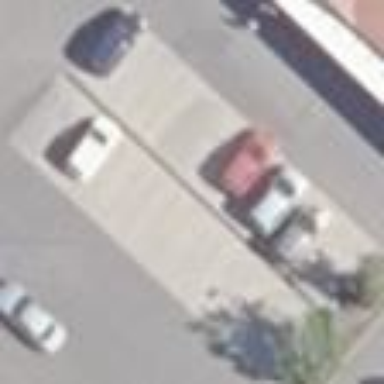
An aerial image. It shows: Parking space with normal surface.